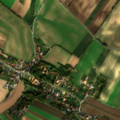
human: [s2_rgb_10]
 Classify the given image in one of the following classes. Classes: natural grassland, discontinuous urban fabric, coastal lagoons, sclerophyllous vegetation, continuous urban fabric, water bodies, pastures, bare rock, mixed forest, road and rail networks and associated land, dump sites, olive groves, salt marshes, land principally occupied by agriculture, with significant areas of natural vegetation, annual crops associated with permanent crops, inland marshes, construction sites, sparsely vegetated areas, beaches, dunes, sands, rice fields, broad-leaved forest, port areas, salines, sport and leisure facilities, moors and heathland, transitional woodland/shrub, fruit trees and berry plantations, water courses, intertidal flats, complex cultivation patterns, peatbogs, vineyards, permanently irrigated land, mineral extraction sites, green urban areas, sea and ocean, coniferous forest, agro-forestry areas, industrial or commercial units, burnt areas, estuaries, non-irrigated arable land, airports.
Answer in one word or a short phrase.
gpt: discontinuous urban fabric, non-irrigated arable land